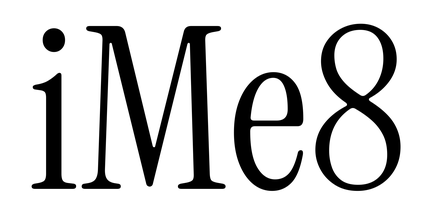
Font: InstrumentSerif-Regular